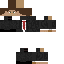
A male human skin with medium skin, wearing brown long hair dressed in a blue suit and black pants, featuring a closed mouth.